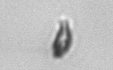
Label: Cryptophyta